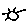
Label: sun